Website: bh-photo
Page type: customer-info-address
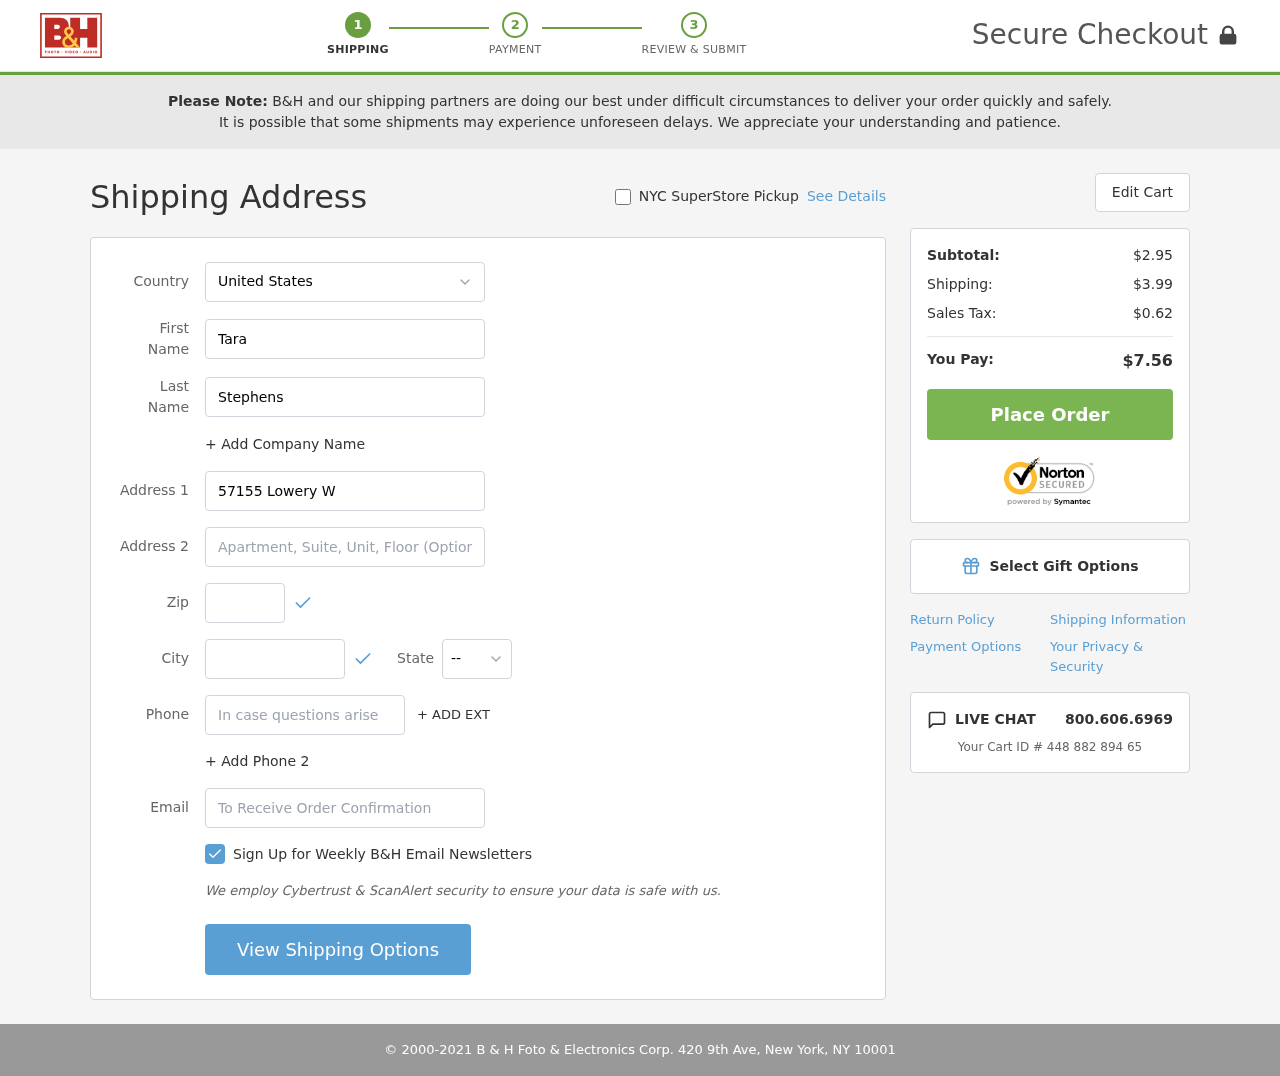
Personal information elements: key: PII_CITY
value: Lake Alicia
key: PII_COUNTRY
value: United States
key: PII_EMAIL
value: tstephens@yahoo.com
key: PII_FIRSTNAME
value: Tara
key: PII_LASTNAME
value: Stephens
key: PII_PHONE
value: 5667162380
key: PII_POSTCODE
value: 27134
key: PII_STATE_ABBR
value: TN
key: PII_STREET
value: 57155 Lowery Well Suite 183
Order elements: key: ORDER_SUBTOTAL
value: $2.95
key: ORDER_SHIPPING_COST
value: $3.99
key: ORDER_TAX
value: $0.62
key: ORDER_TOTAL
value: $7.56
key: ORDER_ID
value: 448 882 894 65